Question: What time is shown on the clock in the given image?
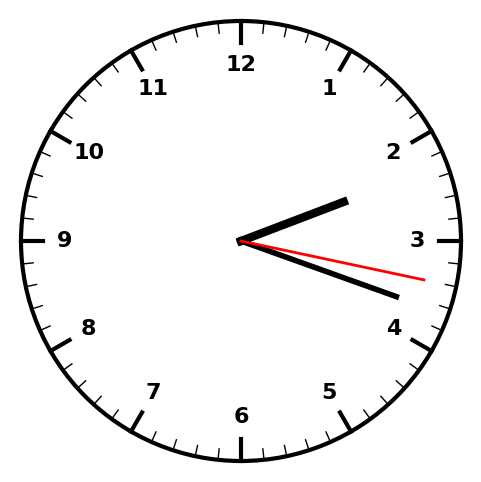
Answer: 02:18:17